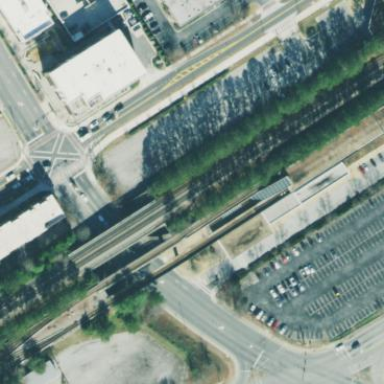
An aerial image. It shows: Paved parking area with Park & Ride facilities.